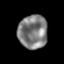
Tissue: prostate
Cell type: T cells
Senescence score: 0.3561
Nuclear area (px): 962
Mean DAPI intensity: 126.586